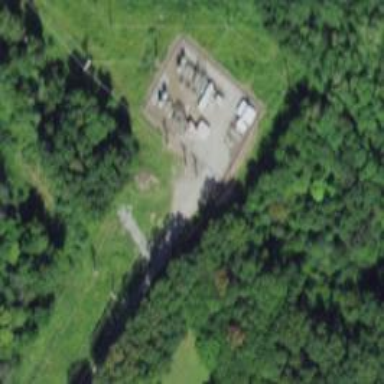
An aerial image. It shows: Substation with power facilities.